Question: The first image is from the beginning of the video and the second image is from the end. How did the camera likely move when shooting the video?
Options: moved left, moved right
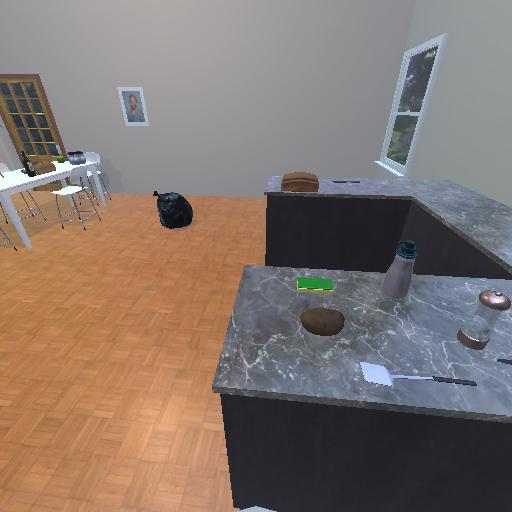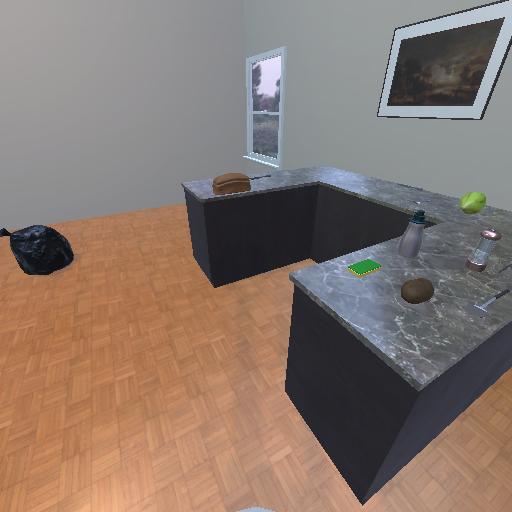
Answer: moved left